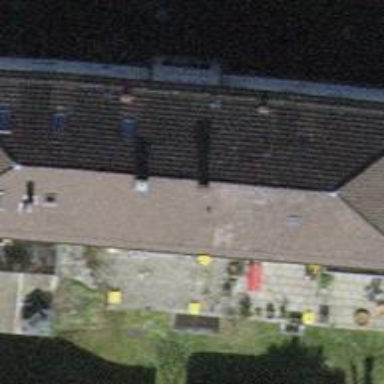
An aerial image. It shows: Building with tiled roof.